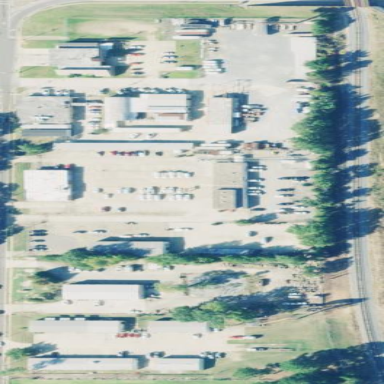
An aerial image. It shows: Commercial area.